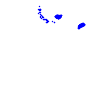
Particle: pion